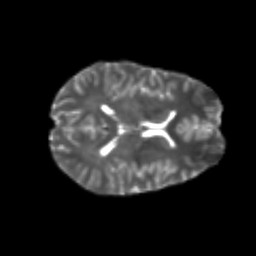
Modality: T2w
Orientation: axial
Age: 24
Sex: female
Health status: healthy
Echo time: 0.074 s